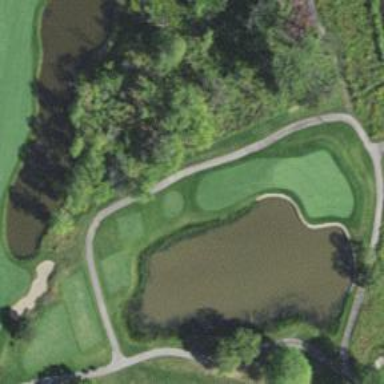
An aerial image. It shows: Water hazard on golf course. The hazard is natural water feature.